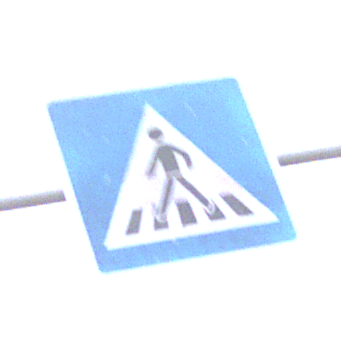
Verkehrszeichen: FussgaengerueberwegRechts
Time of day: MorningAfternoon
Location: Outdoor (RoadRail)
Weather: Overcast
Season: NotSpecified
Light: Natural